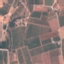
Label: PermanentCrop